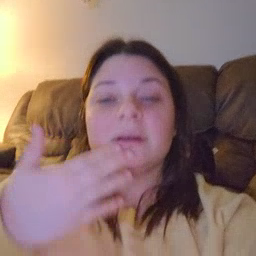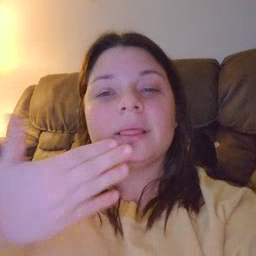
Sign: thankyou